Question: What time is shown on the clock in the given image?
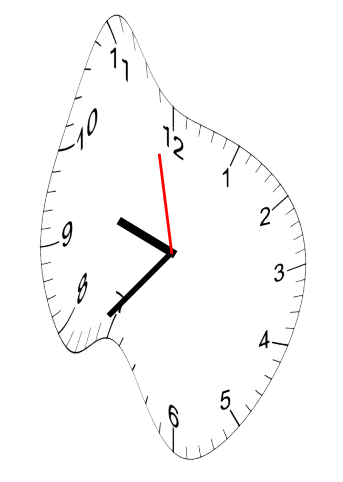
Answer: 09:36:58